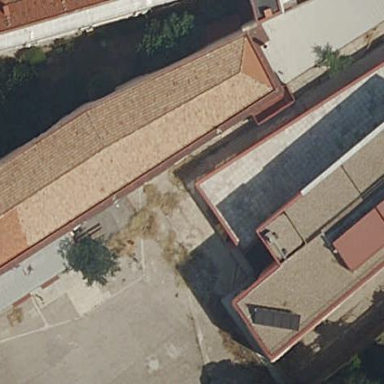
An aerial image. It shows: School building with school amenities.